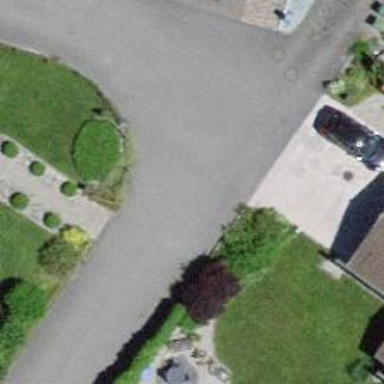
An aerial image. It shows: Smooth asphalt road in residential area.